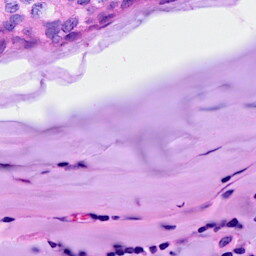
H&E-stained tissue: Breast